You are looking at the unprocessed time series of a bearing vibration snapshot. Classify the bearing condition as one of: normal, inner_race, outer_race, ball.
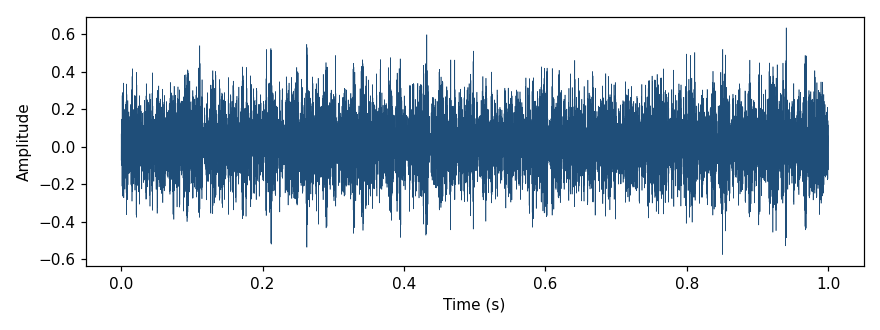
Answer: ball